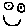
Label: smiley face